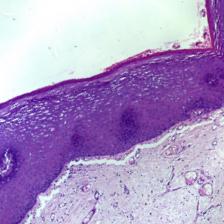
Diagnosis: Normal